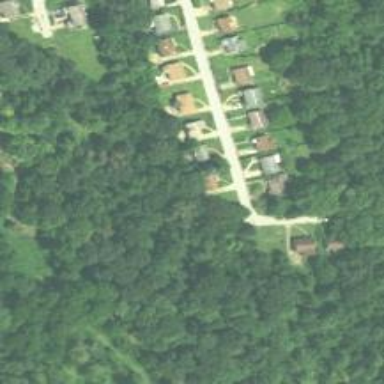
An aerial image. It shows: Driveway leading to service road.